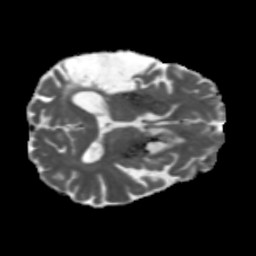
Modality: MD
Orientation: axial
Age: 66
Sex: male
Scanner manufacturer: siemens
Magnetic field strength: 3 T
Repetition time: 5.47 s
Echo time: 0.0854 s